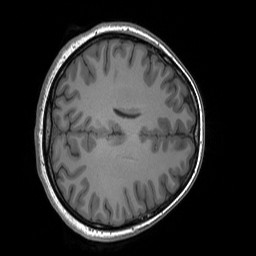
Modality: T1w
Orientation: axial
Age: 21
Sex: female
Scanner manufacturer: siemens
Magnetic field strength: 3 T
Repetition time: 1.8 s
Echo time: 0.00252 s